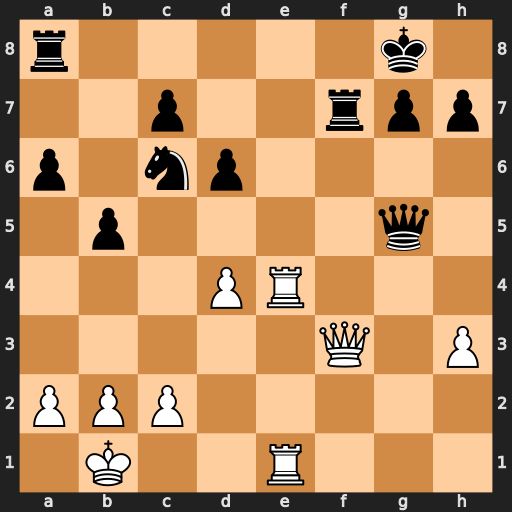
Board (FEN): r5k1/2p2rpp/p1np4/1p4q1/3PR3/5Q1P/PPP5/1K2R3
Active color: w
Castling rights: -
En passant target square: -
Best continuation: Re8+ Rxe8 Rxe8+ Rf8 Qxf8#